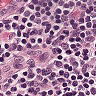
Metastatic tissue present: no